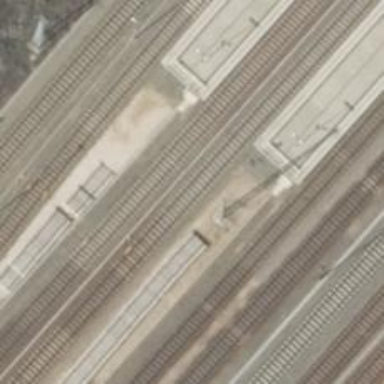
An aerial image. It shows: Milestone along the railway track with catenary mast.